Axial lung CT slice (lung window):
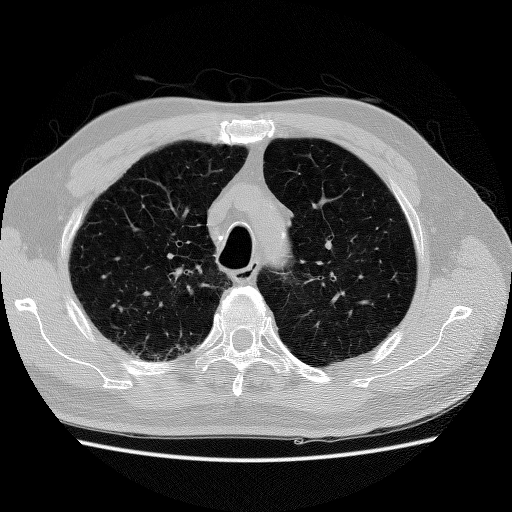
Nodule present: no